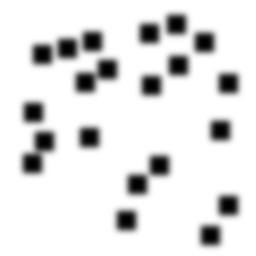
Squares: 21
Triangles: 0
Stars: 0
Total shapes: 21